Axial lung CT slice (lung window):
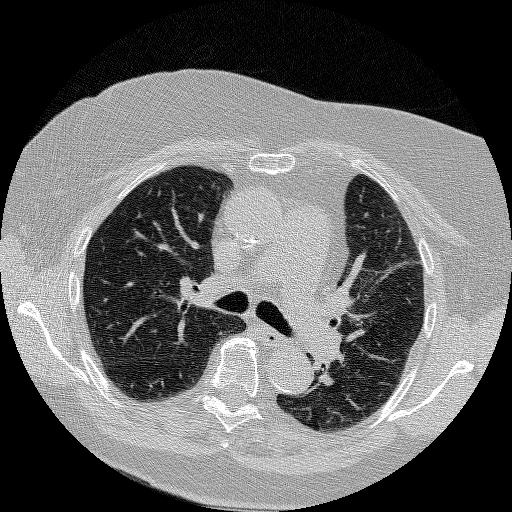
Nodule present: no